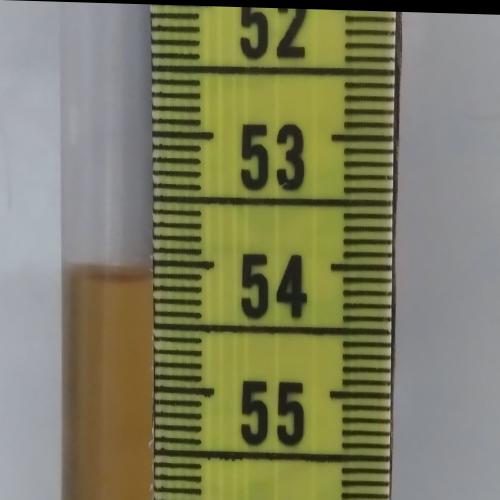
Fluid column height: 54.1 cm